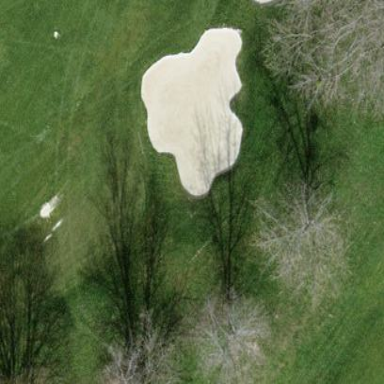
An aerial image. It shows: Sandy area is golf bunker.